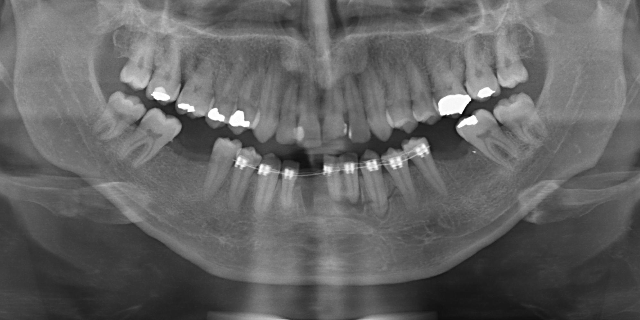
adult